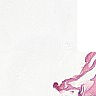
Metastatic tissue present: no